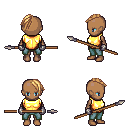
a pixel art fantasy rpg character, female body template, human, dark skin, gold chest armor, teal pants, light blonde long mohawk hairstyle, metal gloves, spear, four views (front, back, left, right), 2x2 character sprite sheet, small pixel art, hard edges, no anti-aliasing